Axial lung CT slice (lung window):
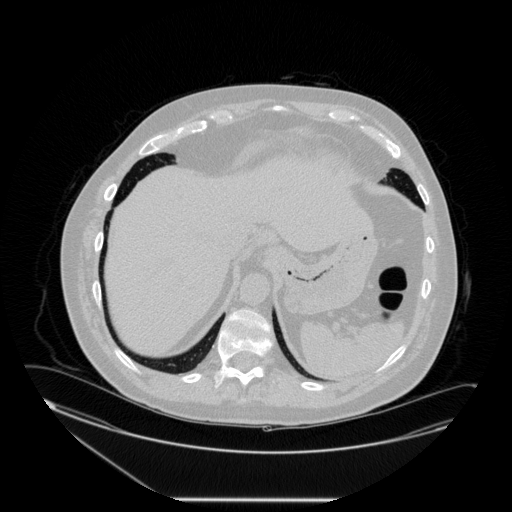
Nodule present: no